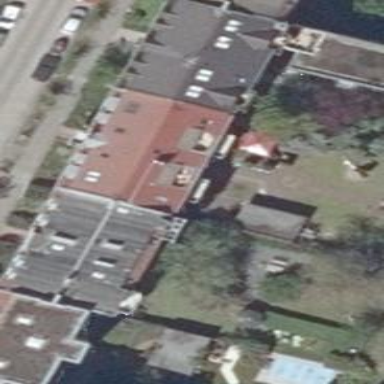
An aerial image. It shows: Saltbox shaped roof on apartment building.